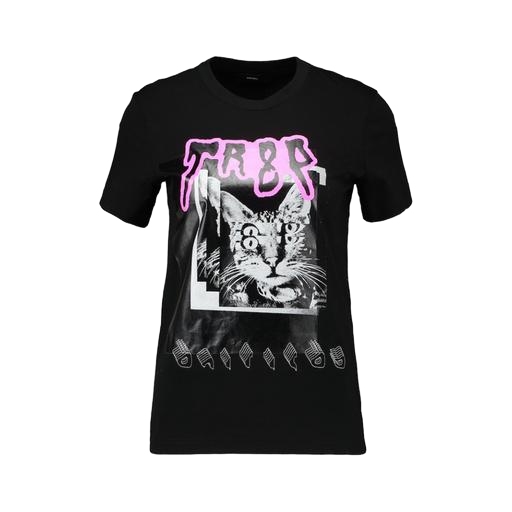
graphic tee, graphic t, graphic t-shirt, white background